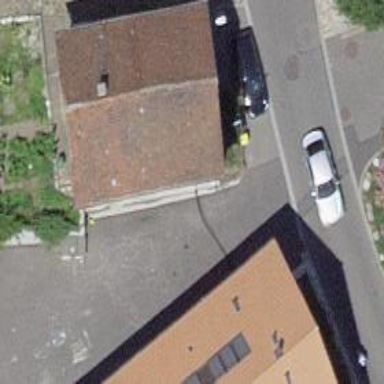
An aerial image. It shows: Post box.